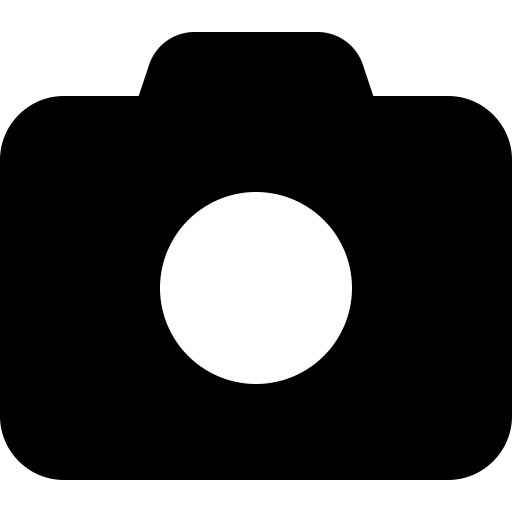
Tags: icon, FontAwesome, fa-icon, solid, camera